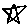
Label: star